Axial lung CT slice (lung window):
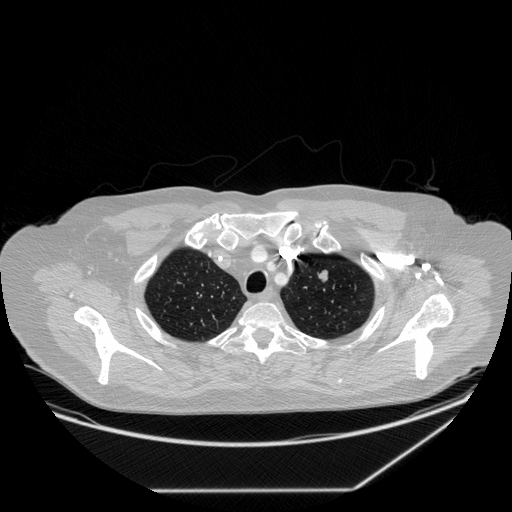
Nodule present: yes
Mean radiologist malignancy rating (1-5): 3.5